Interaction volume radius: 10 \u00c5
Interaction volume height: 15 \u00c5
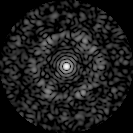
Disorder parameter: 0.7568